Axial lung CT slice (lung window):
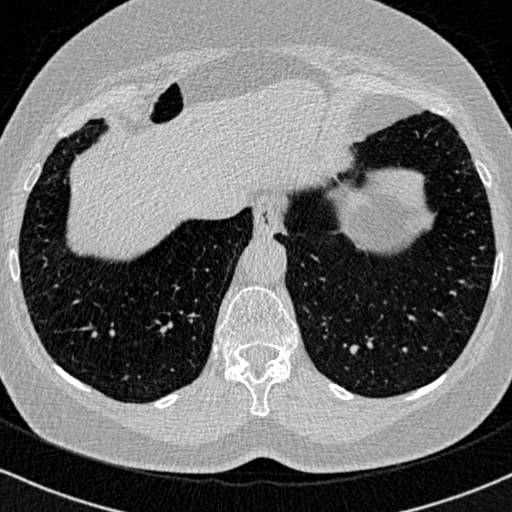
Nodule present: no